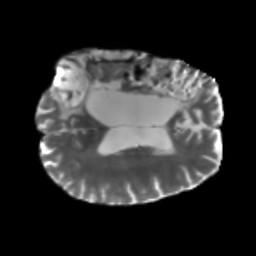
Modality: T2w
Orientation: axial
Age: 63
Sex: male
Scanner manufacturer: siemens
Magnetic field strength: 3 T
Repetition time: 5.25 s
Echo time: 0.08 s